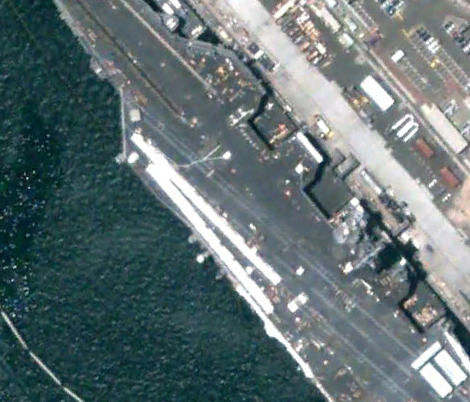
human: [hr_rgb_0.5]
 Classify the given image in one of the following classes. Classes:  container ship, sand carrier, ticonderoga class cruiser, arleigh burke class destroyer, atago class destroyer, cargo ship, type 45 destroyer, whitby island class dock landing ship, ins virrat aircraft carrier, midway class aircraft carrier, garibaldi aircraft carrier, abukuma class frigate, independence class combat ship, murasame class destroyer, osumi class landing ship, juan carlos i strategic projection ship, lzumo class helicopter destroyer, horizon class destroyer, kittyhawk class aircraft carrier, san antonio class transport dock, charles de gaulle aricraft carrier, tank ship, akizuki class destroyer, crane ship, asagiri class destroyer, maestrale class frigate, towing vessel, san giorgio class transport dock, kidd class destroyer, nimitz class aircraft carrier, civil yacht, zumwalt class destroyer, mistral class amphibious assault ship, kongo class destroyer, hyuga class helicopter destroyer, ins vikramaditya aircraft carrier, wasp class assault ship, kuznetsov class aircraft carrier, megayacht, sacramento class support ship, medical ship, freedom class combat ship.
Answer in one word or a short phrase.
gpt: Nimitz class aircraft carrier